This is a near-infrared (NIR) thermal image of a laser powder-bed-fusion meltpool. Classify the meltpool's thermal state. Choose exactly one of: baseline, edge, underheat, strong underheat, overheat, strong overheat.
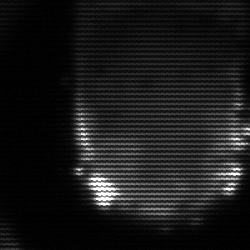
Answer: baseline